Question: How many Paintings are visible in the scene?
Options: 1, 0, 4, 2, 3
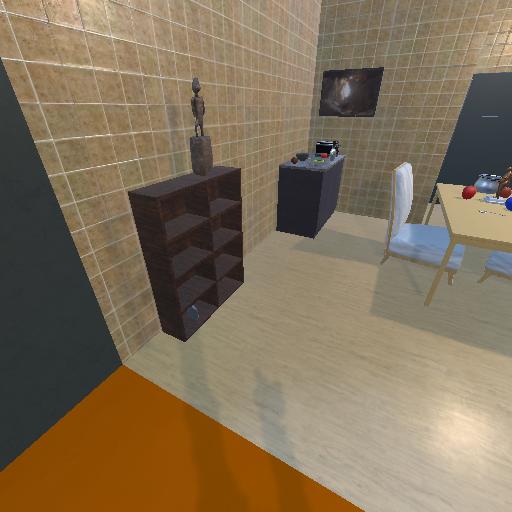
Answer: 1